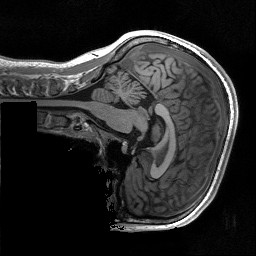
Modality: T1w
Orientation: sagittal